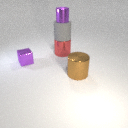
large brown metal cylinder in front of small purple metal cube